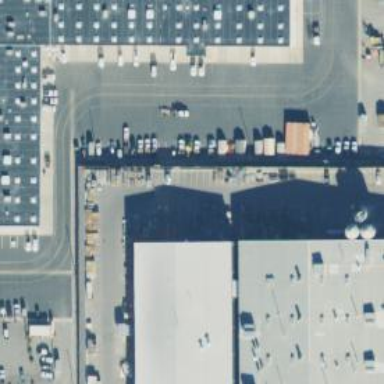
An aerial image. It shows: Commercial building.